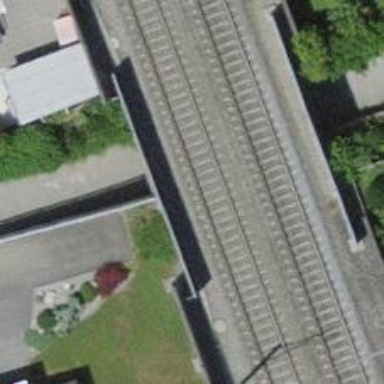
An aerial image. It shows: Single railway track with electrification through contact line.